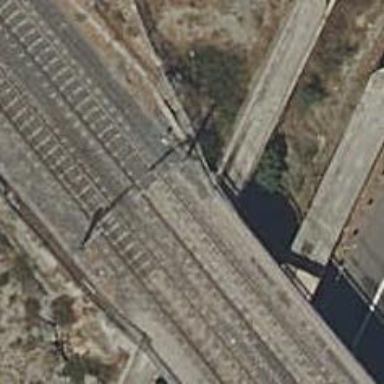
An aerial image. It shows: Bridge with electrified contact lines.